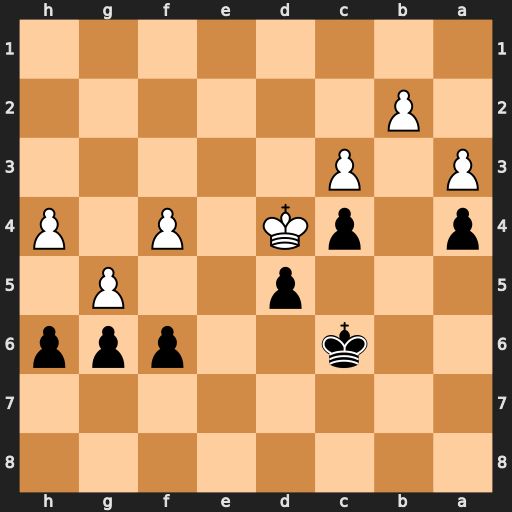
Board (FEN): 8/8/2k2ppp/3p2P1/p1pK1P1P/P1P5/1P6/8
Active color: b
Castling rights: -
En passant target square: -
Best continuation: fxg5 fxg5 hxg5 hxg5 Kd6